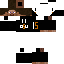
A male human skin with dark skin, wearing brown long hair dressed in a blue hoodie and black pants, featuring a closed mouth.